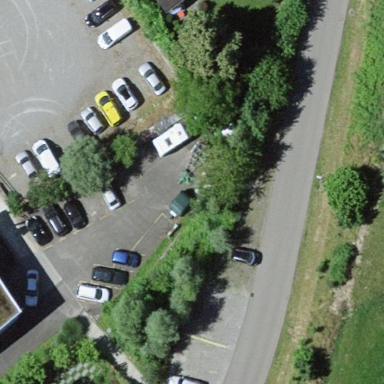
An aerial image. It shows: Parking available on the street side.